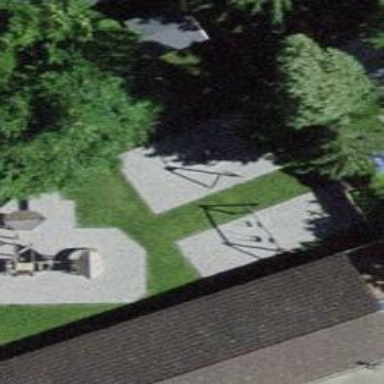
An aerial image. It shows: Playground with basket swing.